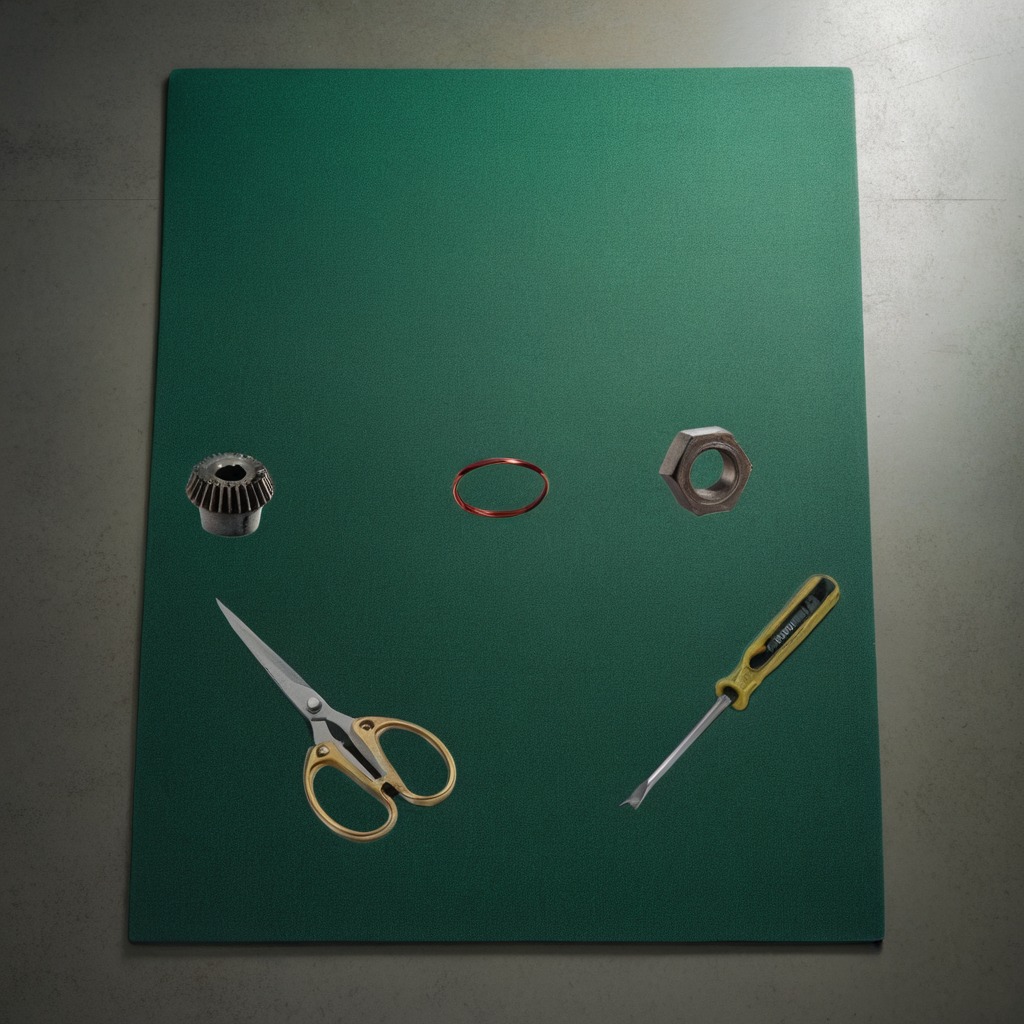
A rubber Oring, a steel gear with teeth, a screwdriver, a metal nut, and a pair of scissors are lying on the green rubber mat.